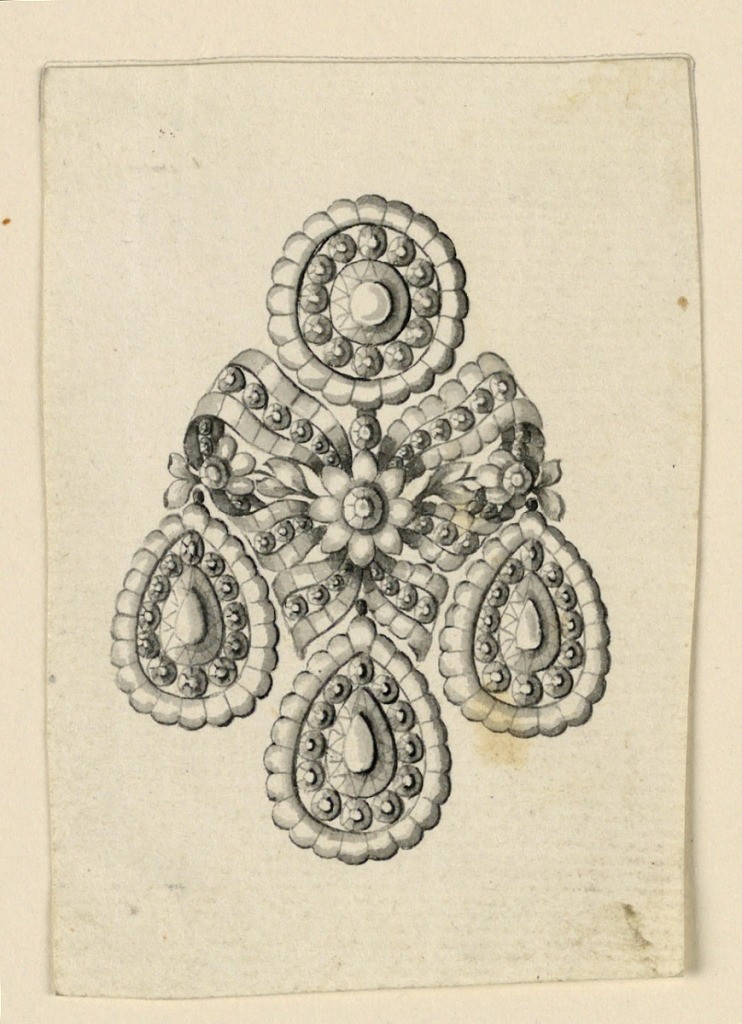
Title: Design for an Earring
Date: late 18th century
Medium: Pen and black ink, brush and gray watercolor on light green paper
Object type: Drawing
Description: Jewelry design for an earring. Design scheme is like 1938-88-833, above a disk, in the center a knot, three drops below. Ribbon at center enriched with two flower stems and a blossom at center.